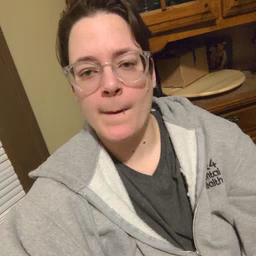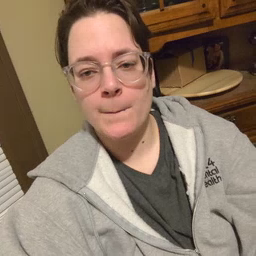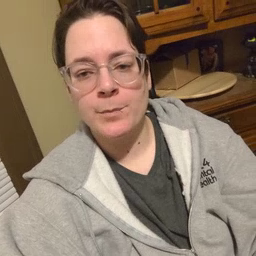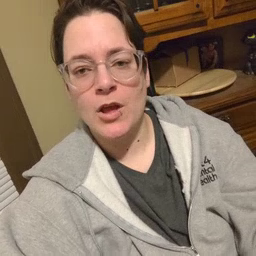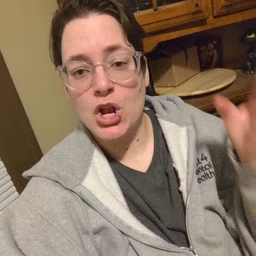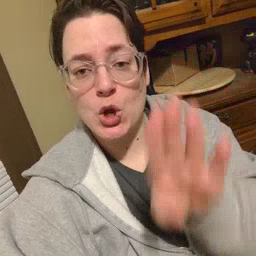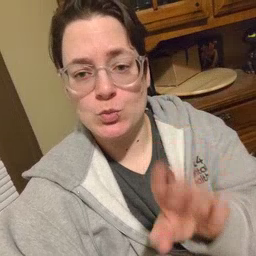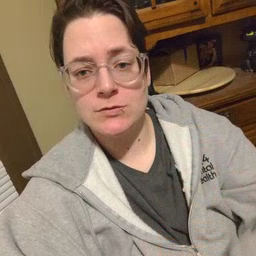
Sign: close